Question: Is there a standard way to implement a button like the one below in a navigation bar? If not I can, of course, just use an image or maybe a custom view but as it's used in quite a few apps I thought there may be a method I'm missing.

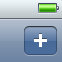
Answer: '''
UIBarButtonItem *barBtnItem = [[UIBarButtonItem alloc]initWithBarButtonSystemItem:UIBarButtonSystemItemAdd target:self action:@selector(add:)];
self.navigationItem.rightBarButtonItem=barBtnItem;
[barBtnItem release];
'''
this code use for creating + button.